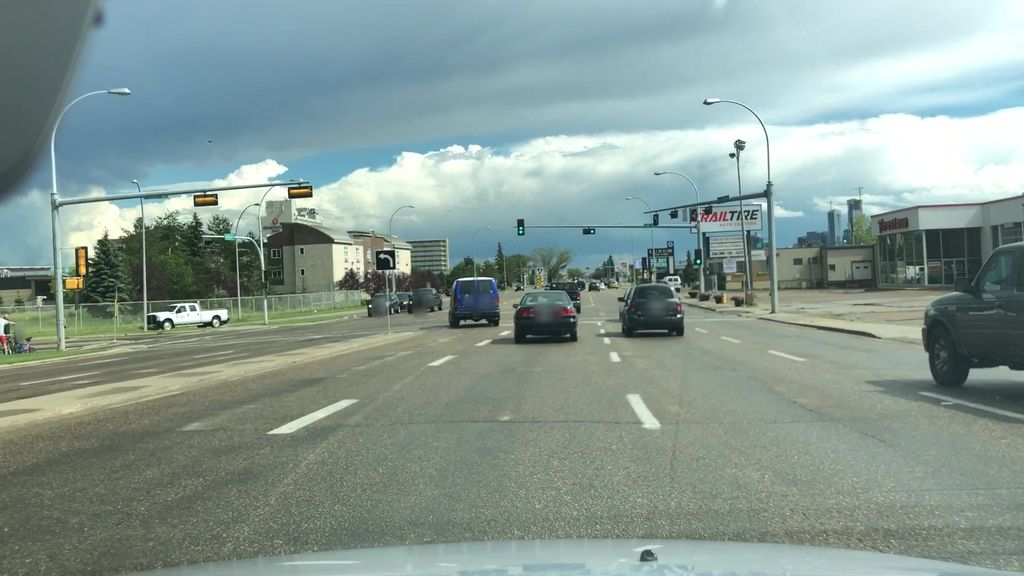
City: edmonton